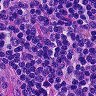
Metastatic tissue present: no